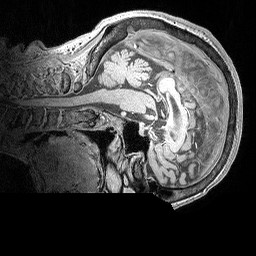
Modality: MP2RAGE
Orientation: sagittal
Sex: female
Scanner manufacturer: siemens
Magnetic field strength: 3 T
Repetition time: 5 s
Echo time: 0.00292 s